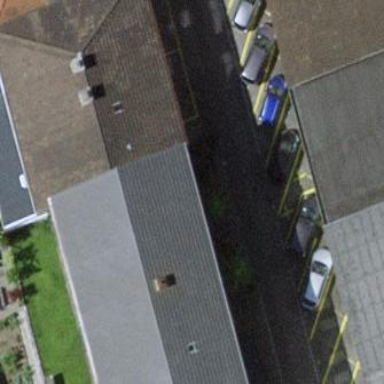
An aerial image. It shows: Street-side parking area.